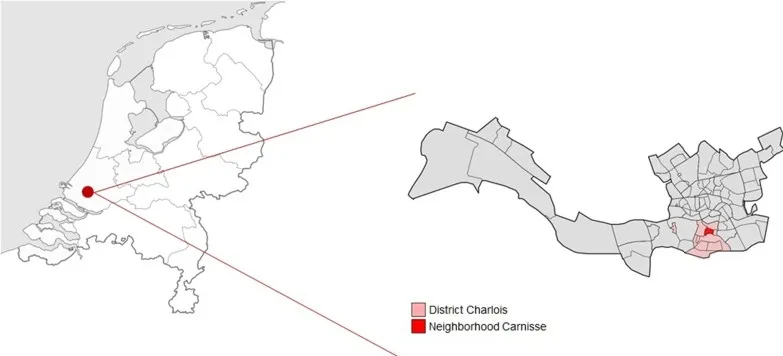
Map of Carnisse. This map zooms in on The Netherlands and shows were the city of Rotterdam is located (left) and on the right a map of Rotterdam is shown were both the neighborhood of Carnisse is located and the greater district of Charlois.
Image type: radiology (x_ray)